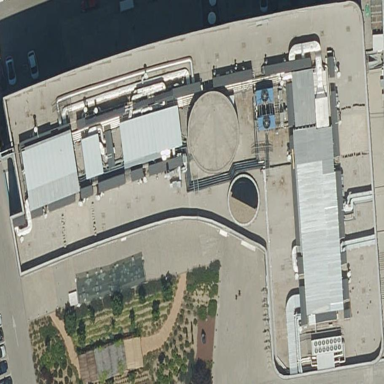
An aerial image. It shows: Public research institute building.